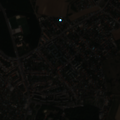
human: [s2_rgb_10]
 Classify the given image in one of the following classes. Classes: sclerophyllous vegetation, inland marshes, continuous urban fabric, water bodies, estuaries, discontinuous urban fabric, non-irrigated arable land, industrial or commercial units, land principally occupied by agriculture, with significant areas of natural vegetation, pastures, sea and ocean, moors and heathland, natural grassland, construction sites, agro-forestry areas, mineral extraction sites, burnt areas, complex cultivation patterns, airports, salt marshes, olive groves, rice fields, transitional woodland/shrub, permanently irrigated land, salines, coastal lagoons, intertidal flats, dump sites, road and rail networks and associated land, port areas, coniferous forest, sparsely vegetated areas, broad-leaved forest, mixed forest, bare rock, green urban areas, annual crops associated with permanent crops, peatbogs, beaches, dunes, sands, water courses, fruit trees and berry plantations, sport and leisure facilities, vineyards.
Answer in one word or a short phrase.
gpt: discontinuous urban fabric, green urban areas, non-irrigated arable land, vineyards